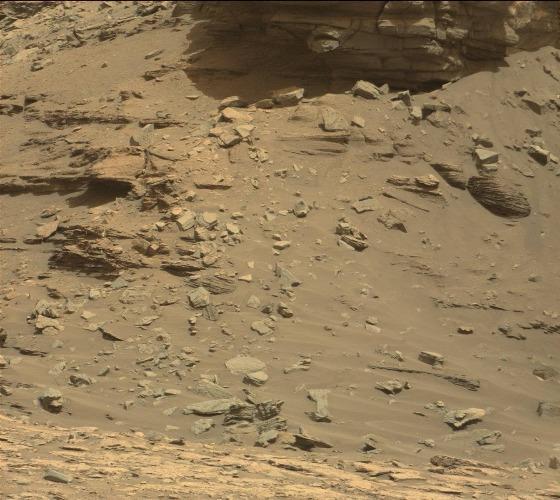
Terrain classes present: Bedrock, Gravel / Sand / Soil, Rock, Shadow